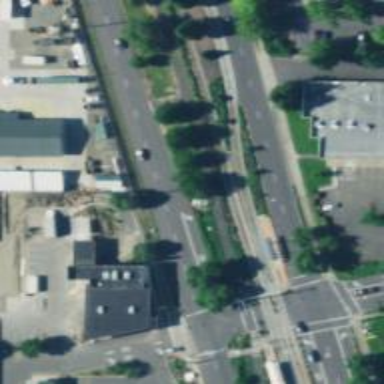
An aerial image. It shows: Busway road.